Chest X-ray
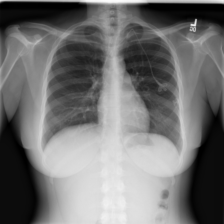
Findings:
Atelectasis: negative
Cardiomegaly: negative
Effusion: negative
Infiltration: negative
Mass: negative
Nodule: negative
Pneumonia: negative
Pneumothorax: negative
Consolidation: negative
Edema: negative
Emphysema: negative
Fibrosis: negative
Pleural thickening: negative
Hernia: negative